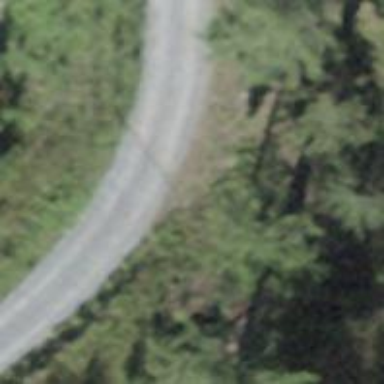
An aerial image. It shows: Gravel track with grade2 tracktype.